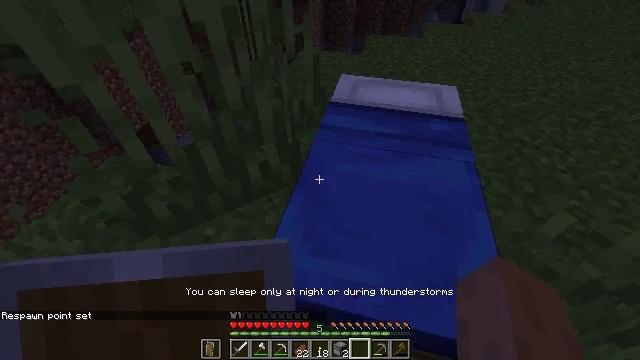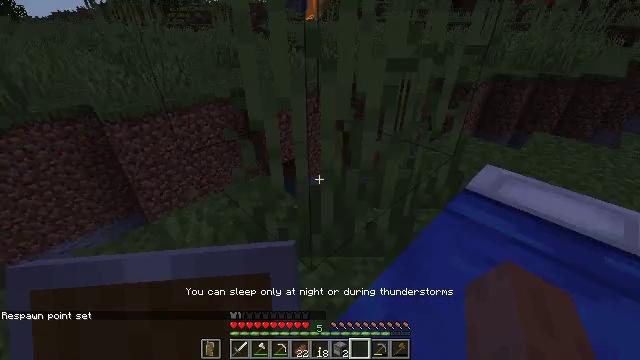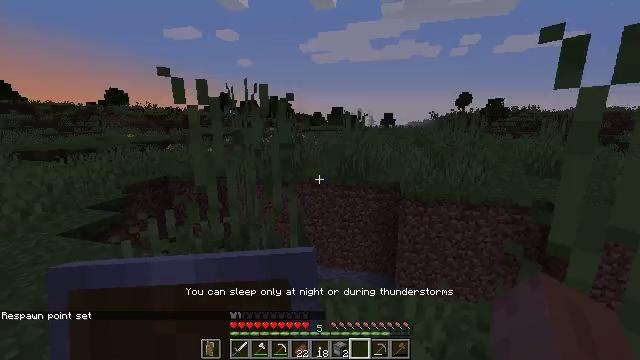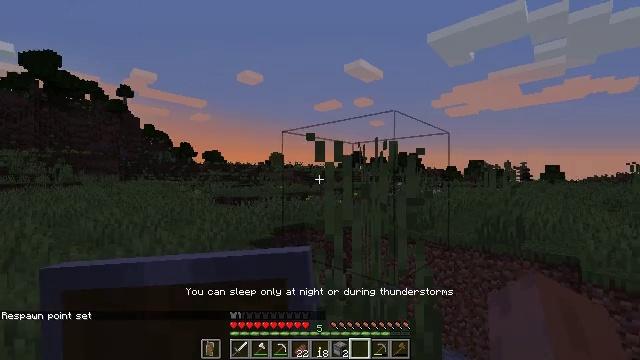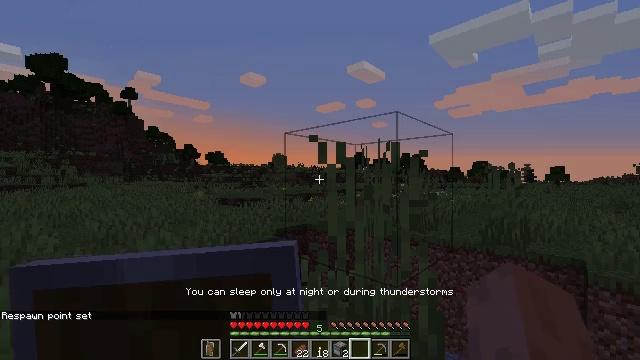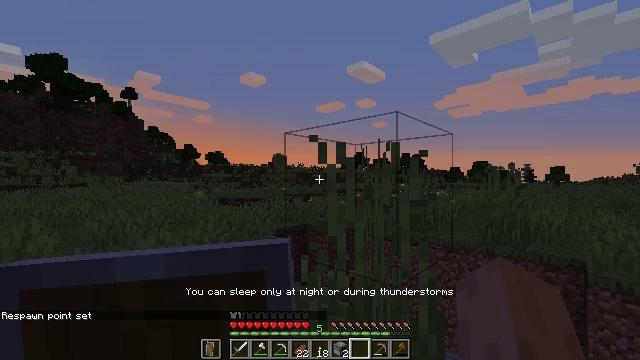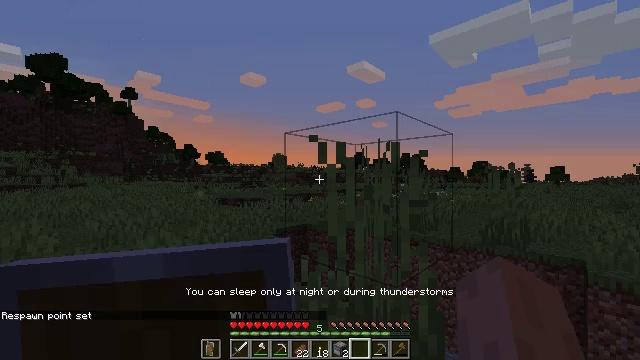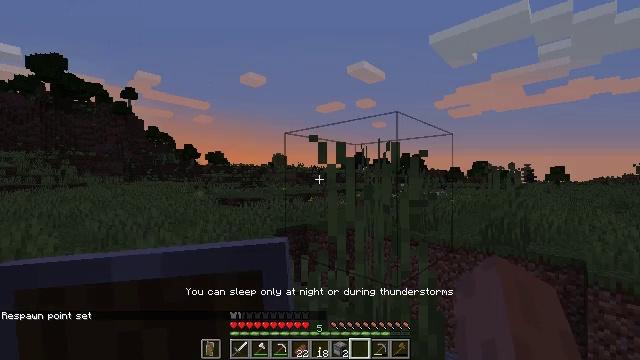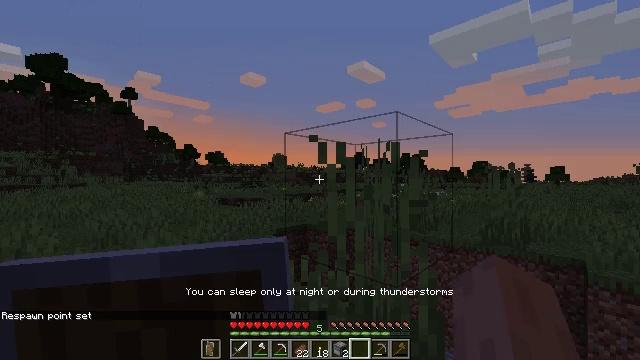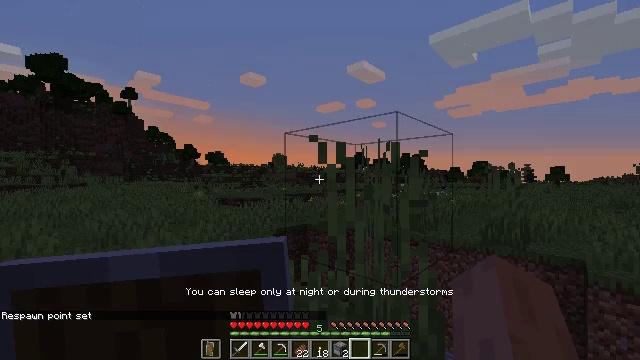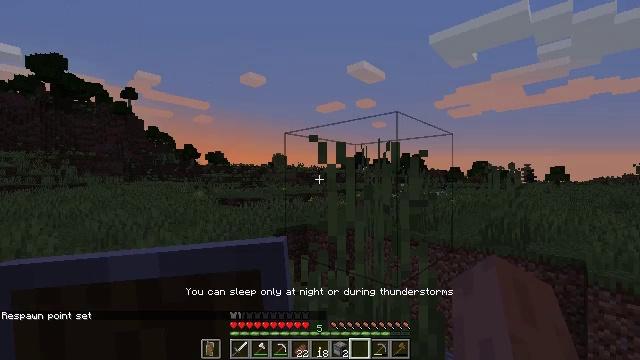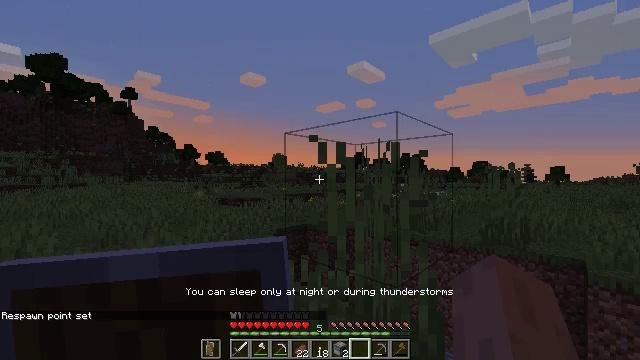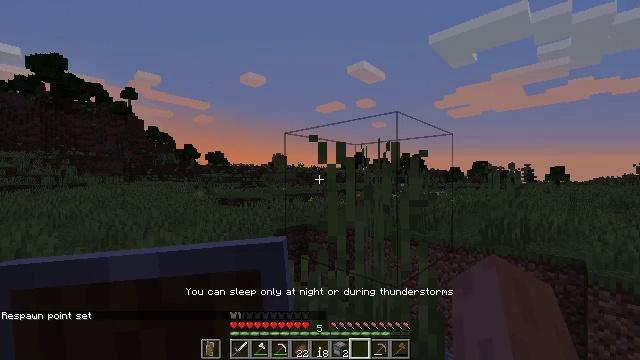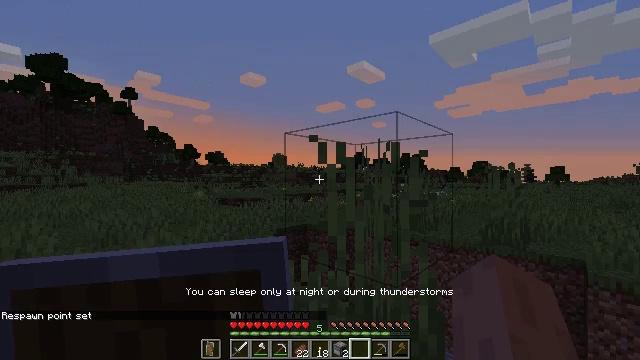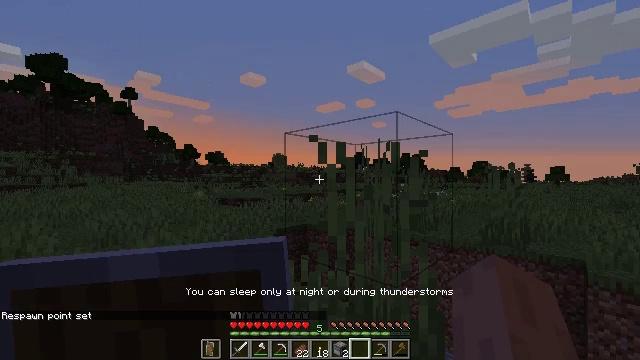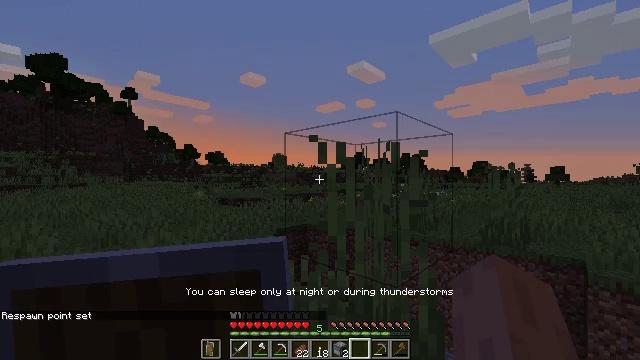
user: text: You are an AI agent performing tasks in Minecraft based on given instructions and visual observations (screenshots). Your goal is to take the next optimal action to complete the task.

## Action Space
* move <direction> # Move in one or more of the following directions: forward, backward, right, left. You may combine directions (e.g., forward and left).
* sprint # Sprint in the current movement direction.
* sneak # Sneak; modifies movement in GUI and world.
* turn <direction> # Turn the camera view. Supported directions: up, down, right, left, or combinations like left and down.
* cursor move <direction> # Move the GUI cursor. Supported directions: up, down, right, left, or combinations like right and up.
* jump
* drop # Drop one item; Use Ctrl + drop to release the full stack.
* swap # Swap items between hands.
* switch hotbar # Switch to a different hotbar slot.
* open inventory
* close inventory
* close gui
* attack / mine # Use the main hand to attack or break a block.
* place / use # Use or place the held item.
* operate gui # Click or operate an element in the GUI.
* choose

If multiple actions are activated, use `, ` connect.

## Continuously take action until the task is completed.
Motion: motion action
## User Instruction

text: Mine the blue bed to pick it up.
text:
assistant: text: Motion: turn left and up
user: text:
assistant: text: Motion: turn left and up
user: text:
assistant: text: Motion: turn left and up
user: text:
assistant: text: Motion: no_op
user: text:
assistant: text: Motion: no_op
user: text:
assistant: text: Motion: no_op
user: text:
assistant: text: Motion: no_op
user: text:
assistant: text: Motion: no_op
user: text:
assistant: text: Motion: no_op
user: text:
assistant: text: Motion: no_op
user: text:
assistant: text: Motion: no_op
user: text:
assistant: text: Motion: no_op
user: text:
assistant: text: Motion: no_op
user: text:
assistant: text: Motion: no_op
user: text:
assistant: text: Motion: no_op
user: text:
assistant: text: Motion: no_op
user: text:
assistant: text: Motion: no_op
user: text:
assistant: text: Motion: no_op
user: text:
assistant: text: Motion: no_op
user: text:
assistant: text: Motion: no_op
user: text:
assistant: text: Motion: no_op
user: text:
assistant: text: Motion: no_op
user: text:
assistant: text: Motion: no_op
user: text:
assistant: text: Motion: no_op
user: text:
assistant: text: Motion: no_op
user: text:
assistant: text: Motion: no_op
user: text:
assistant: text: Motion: no_op
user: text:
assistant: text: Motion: no_op
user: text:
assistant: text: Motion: no_op
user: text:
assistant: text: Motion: turn left and down